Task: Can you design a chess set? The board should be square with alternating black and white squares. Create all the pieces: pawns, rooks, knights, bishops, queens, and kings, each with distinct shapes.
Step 1393:
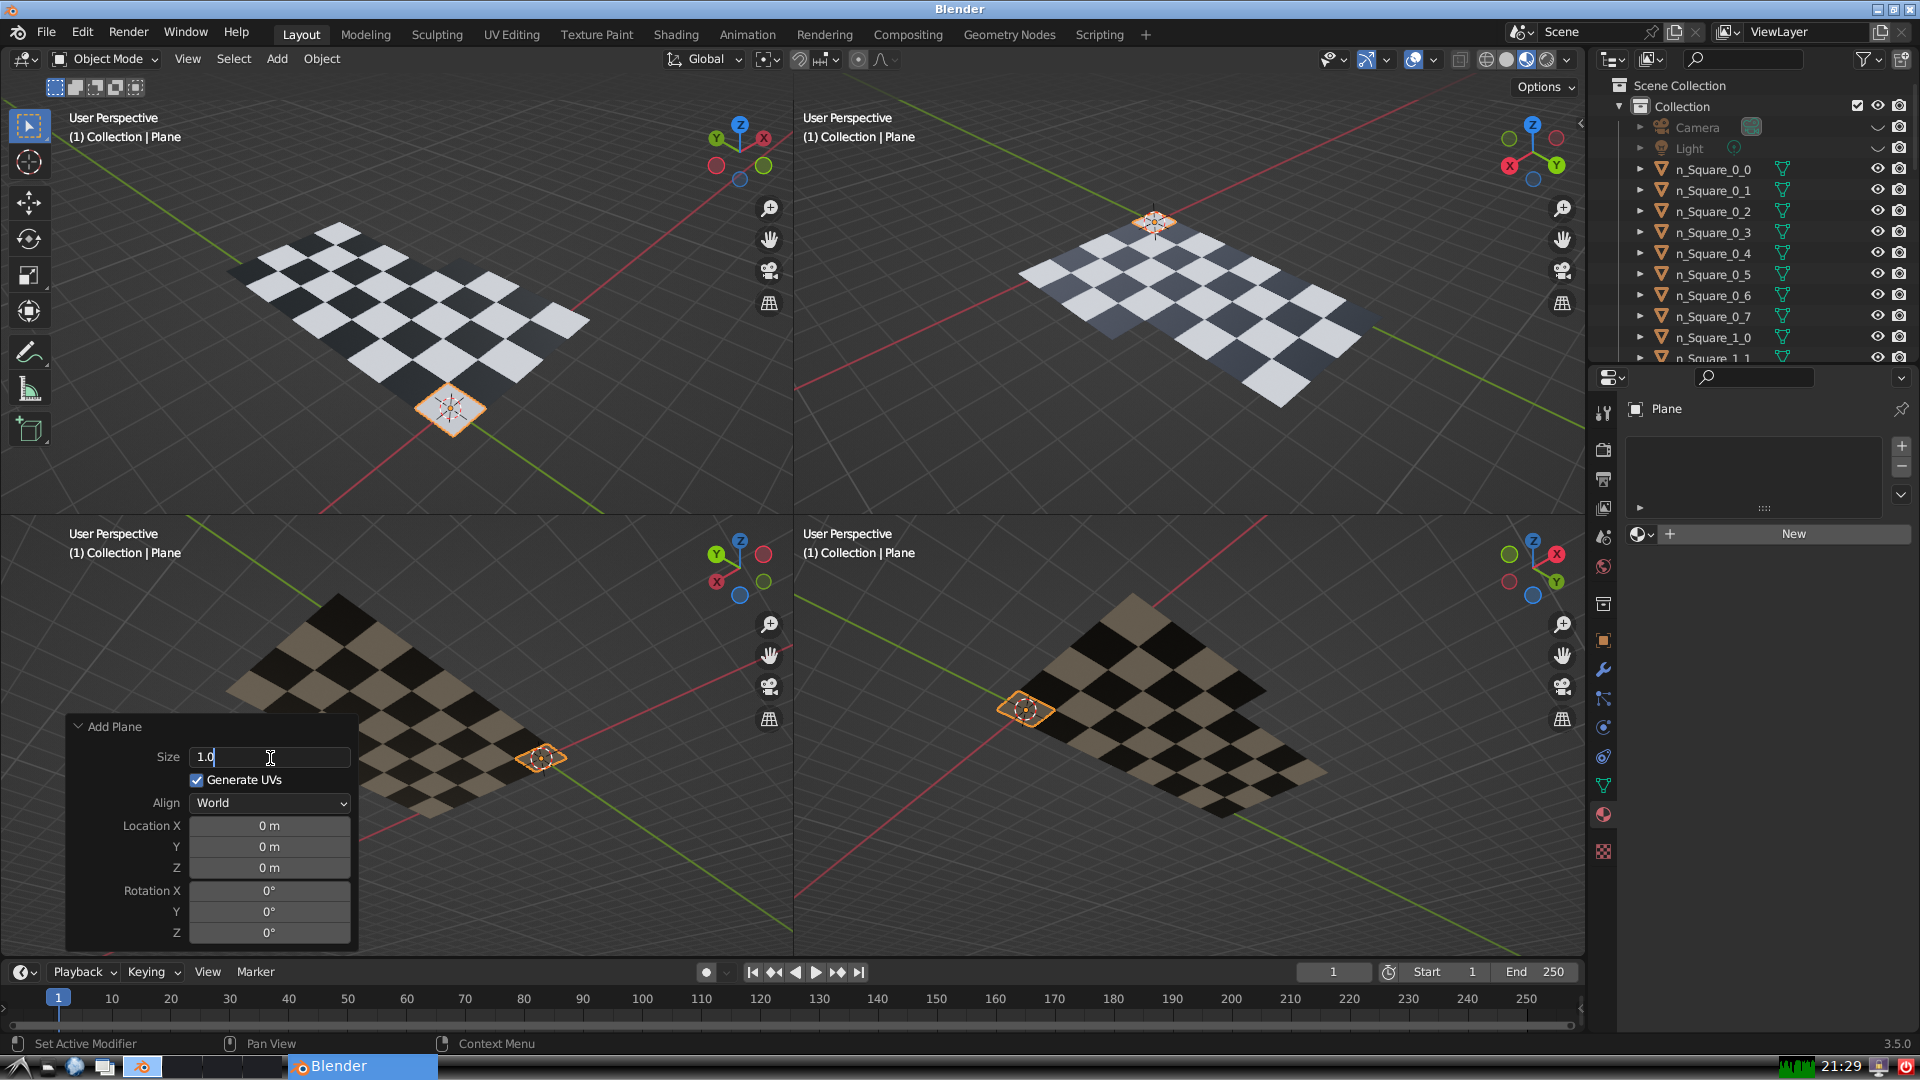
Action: {"key_press": ['Return']}